Field crop: maize
Growth stage: 2
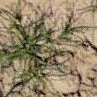
Species: salsola